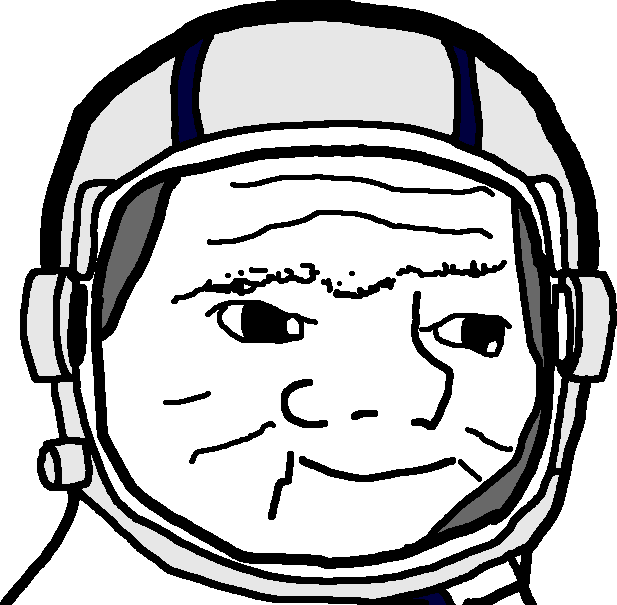
Label: 5_Boomer